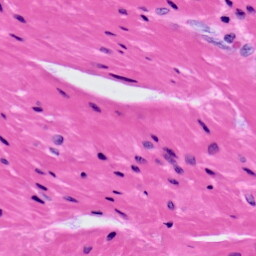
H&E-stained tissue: Prostate